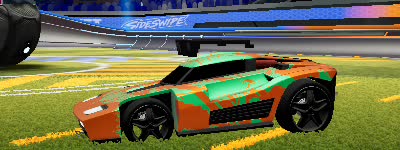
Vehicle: breakout